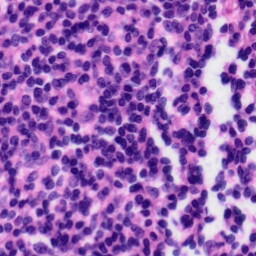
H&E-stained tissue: Tonsil